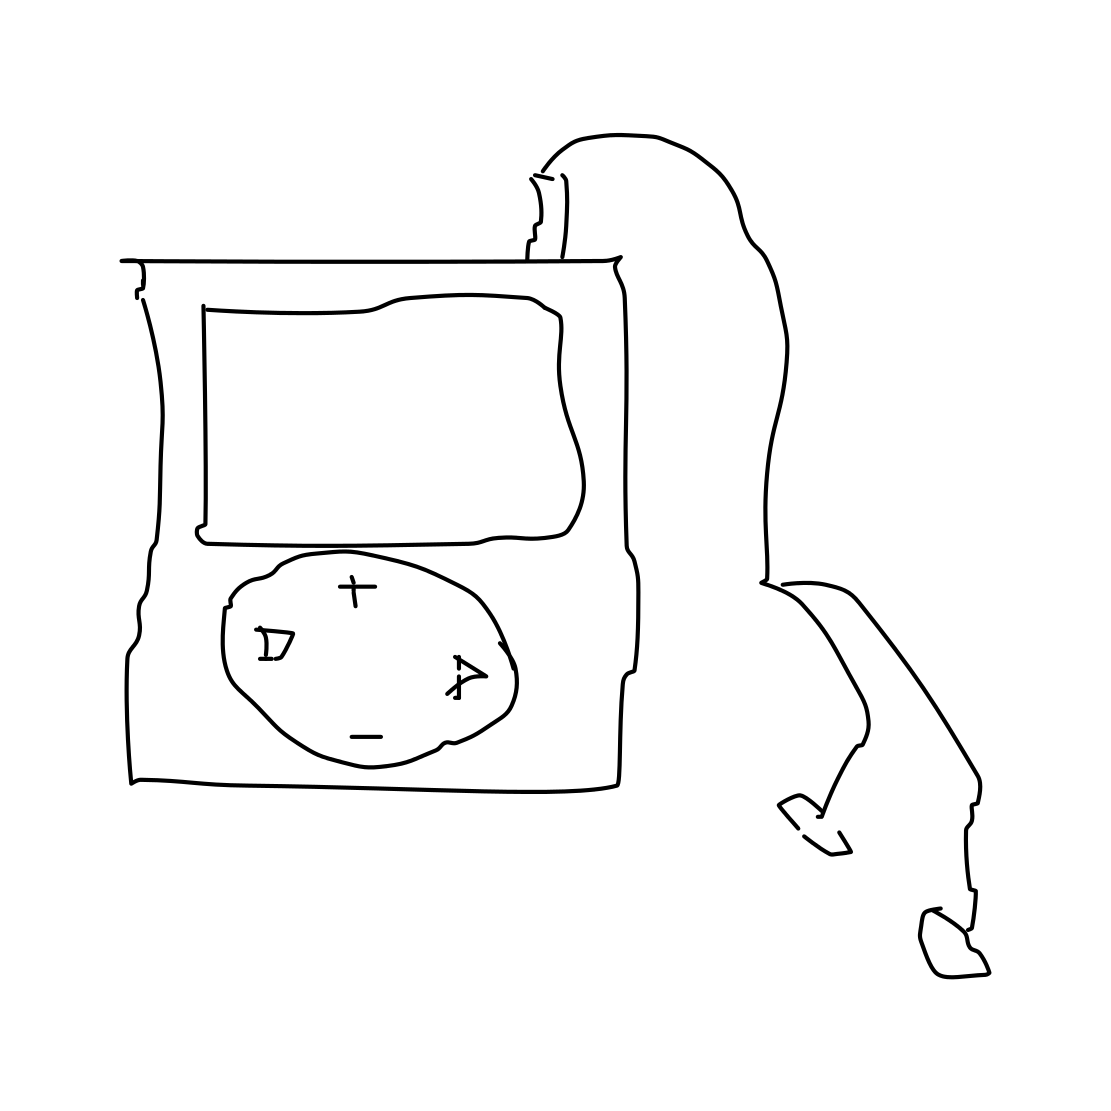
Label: ipod